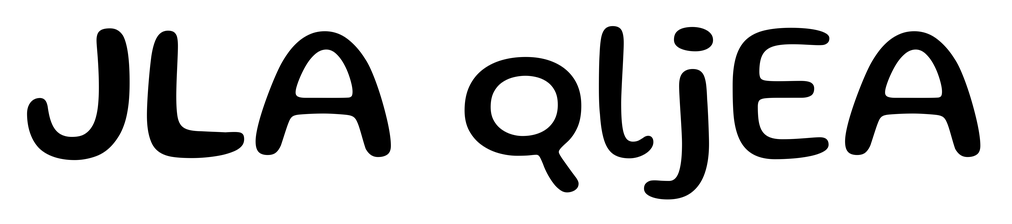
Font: Gluten_Regular